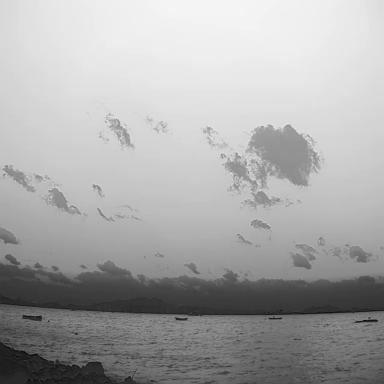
There are three bulk_carriers in the infrared image.